Aerial crown-view tile of a tropical tree (Barro Colorado Island, Panama), acquired 20250512:
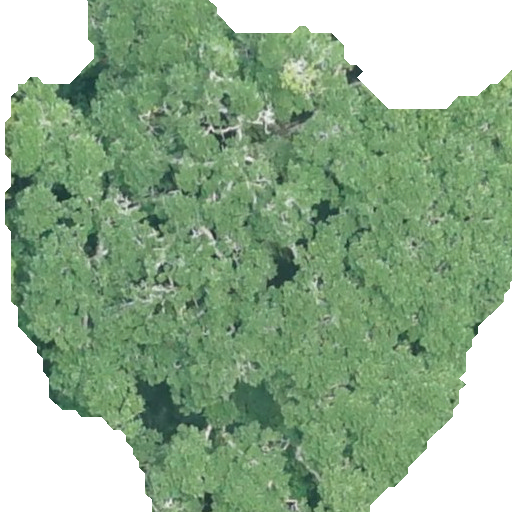
Species: Ficus insipida
GBIF accepted scientific name: Ficus insipida
Crown area: 315.367 m²